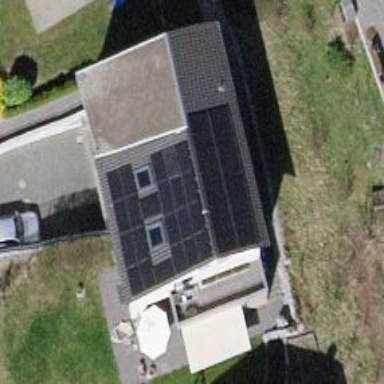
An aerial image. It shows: Solar power generator.